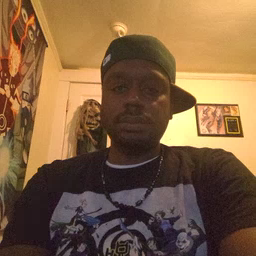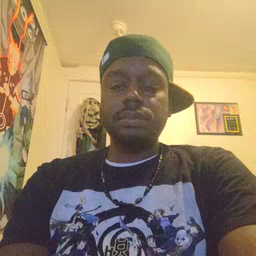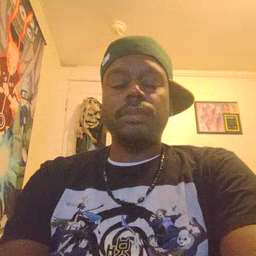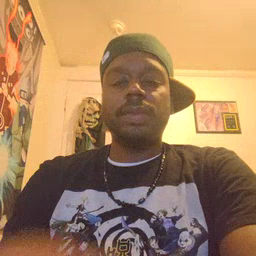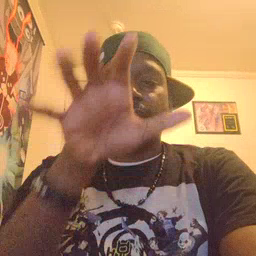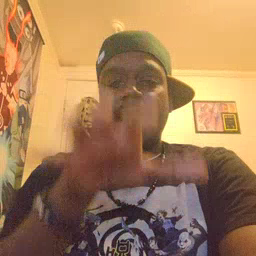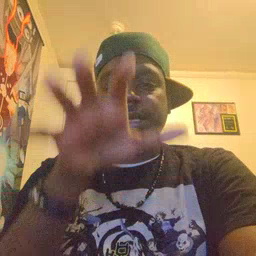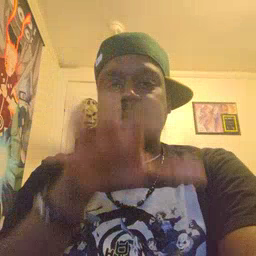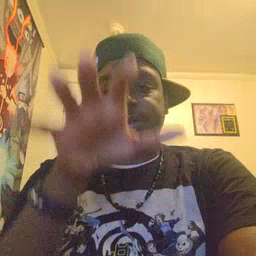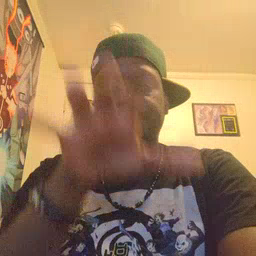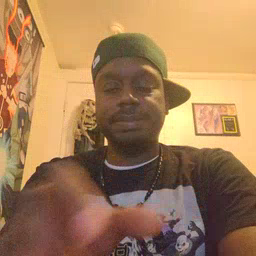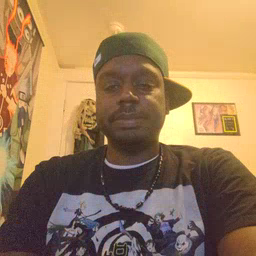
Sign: alligator